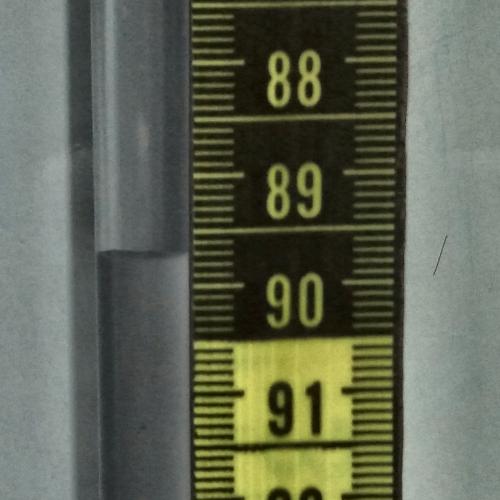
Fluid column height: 89.7 cm